Interaction volume radius: 5 \u00c5
Interaction volume height: 45 \u00c5
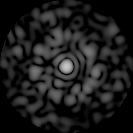
Disorder parameter: 0.8384